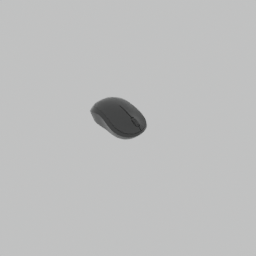
Label: electronics